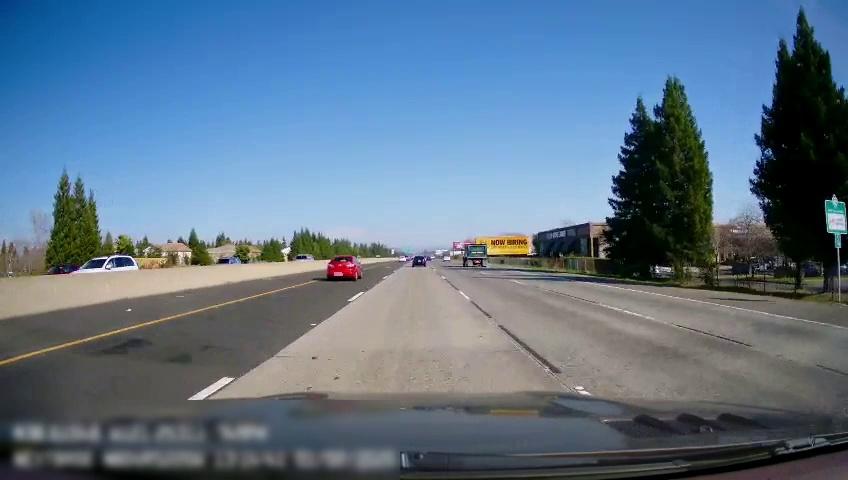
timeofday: Day
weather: Sunny
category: Vehicles | Car
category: Vehicles | SUV
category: Vehicles | SUV
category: Vehicles | SUV
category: Drivable Space
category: Vehicles | Truck
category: Vehicles | Car
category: Vehicles | Car
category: Lanes | Alternate Lane
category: Lanes | Alternate Lane
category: Lanes | Current Lane
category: Lanes | Current Lane
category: Lanes | Alternate Lane